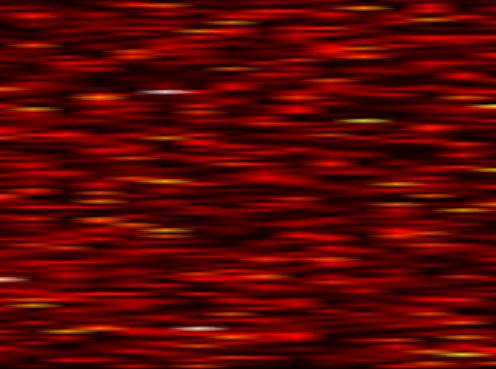
Label: UFMC